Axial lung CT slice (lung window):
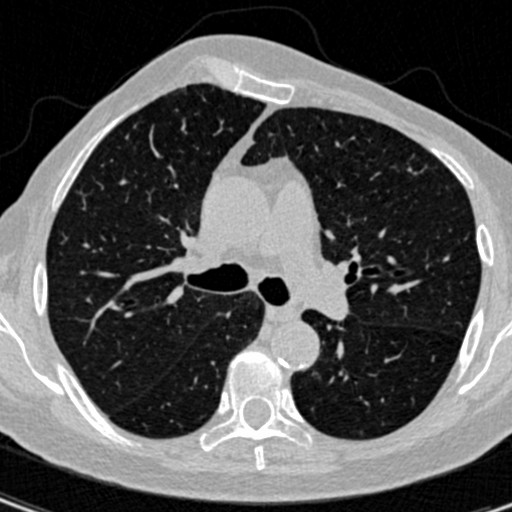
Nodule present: no